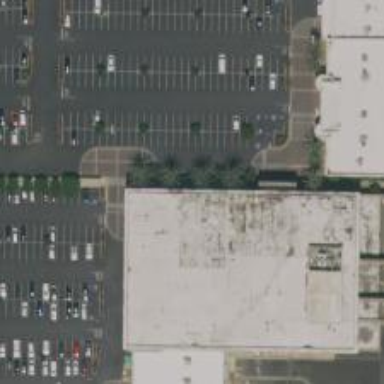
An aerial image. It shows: Retail building that houses department store.